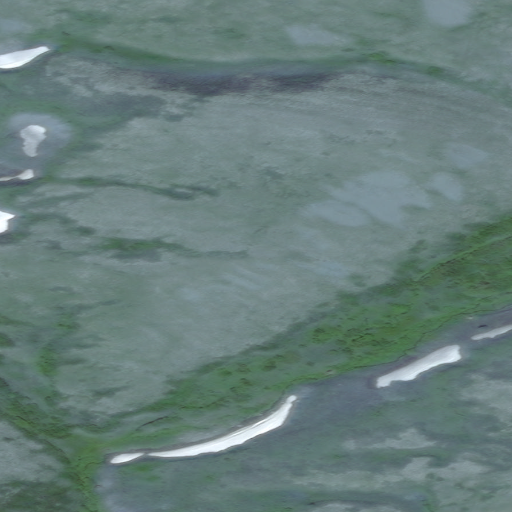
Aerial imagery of gap in Alaska named Kuskulana Pass containing only unknown